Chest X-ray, AP view. Patient: 35 years old, sex M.
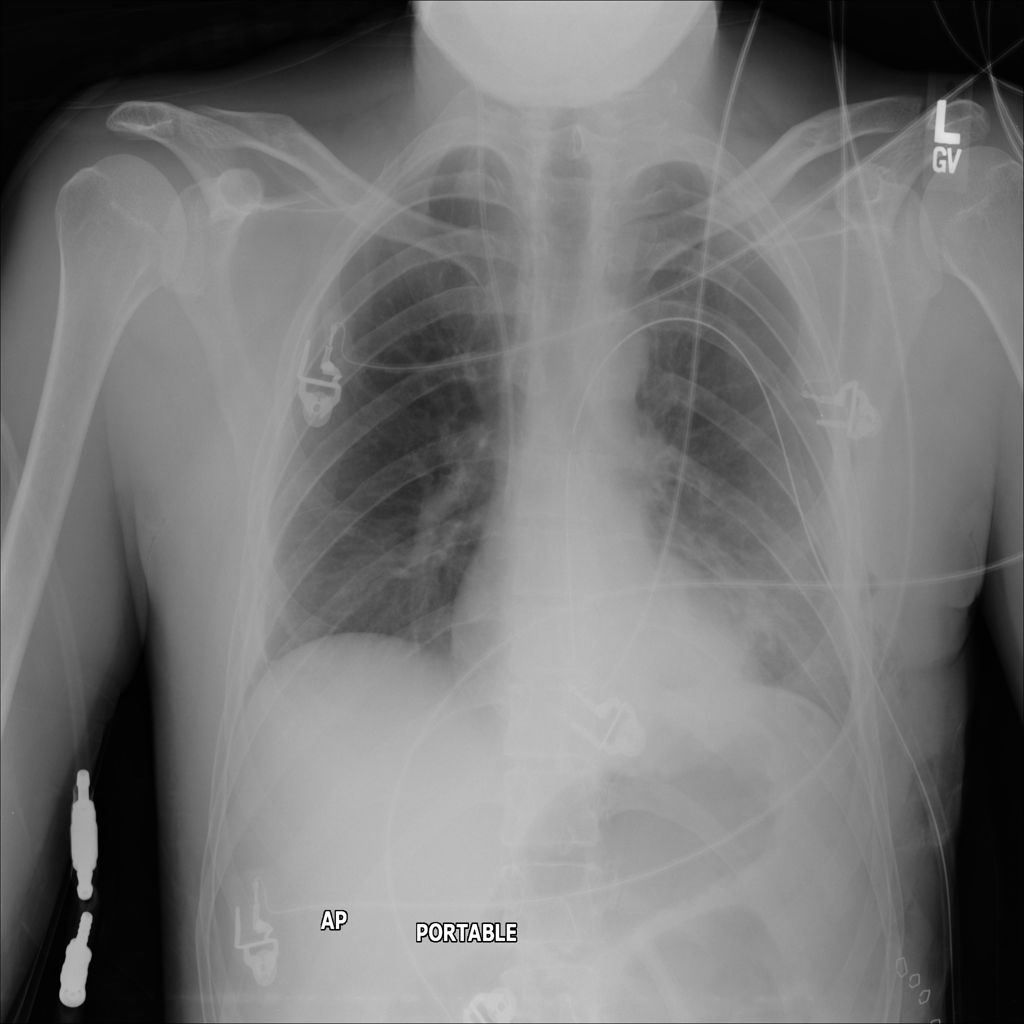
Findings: No Finding